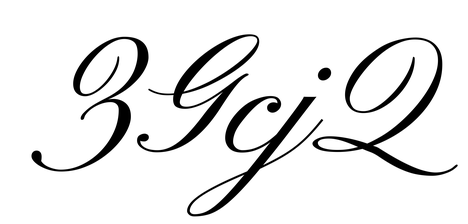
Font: PinyonScript-Regular